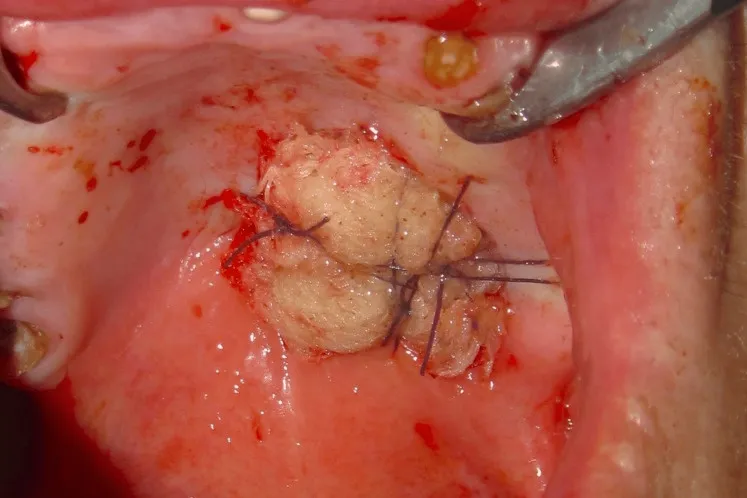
Intra-oral view showing a tie-over dressing with Vaseline-impregnated gauze covering the surgical site following the excision of the palatal mass.
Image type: pathology (gram)